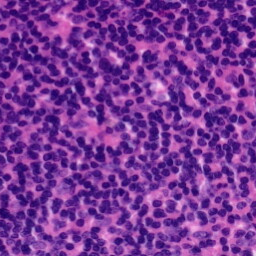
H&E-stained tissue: Tonsil